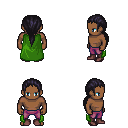
a pixel art fantasy rpg character, male body template, human, dark skin, green cape, magenta pants, raven ponytail hairstyle, maroon shoes, four views (front, back, left, right), 2x2 character sprite sheet, small pixel art, hard edges, no anti-aliasing